Question: I have an 'ImageButton' (Save) which is drag in with finger.
I want after I click on it to drag out automatically (now I have to click on the screen , to have the ImgBtn drag out)

This is how I declared the button in xml:
'''
<android.support.v4.widget.DrawerLayout
xmlns:android="http://schemas.android.com/apk/res/android"
android:id="@+id/drawer_layout"
android:layout_width="match_parent"
android:layout_height="match_parent">
<FrameLayout
android:id="@+id/content_frame"
android:layout_width="match_parent"
android:layout_height="match_parent" >
</FrameLayout>
<ListView
android:id="@+id/left_drawer"
android:layout_width="240dp"
android:layout_height="match_parent"
android:layout_gravity="start"
android:choiceMode="singleChoice"
android:divider="@android:color/transparent"
android:dividerHeight="0dp"
android:background="#111"/>
<!-- this is my image button -->
<ImageButton
android:id="@+id/imageButton"
android:layout_gravity="bottom|end"
android:layout_width="130dip"
android:layout_height="65dip"
android:scaleType="centerCrop"
android:src="@drawable/save" />
</android.support.v4.widget.DrawerLayout>
'''
Any suggestions?
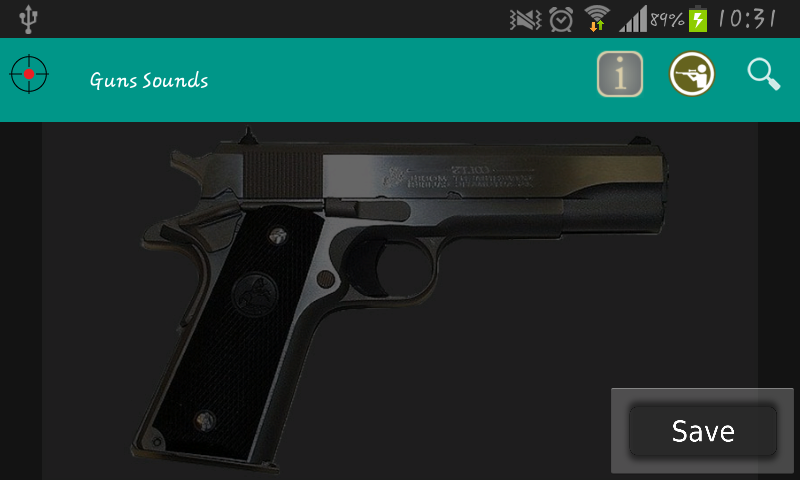
Answer: I've see the only way is to use animation and OnClick programmaticaly start animation with "android:fillAfter" as true.
If I understand you correct and "drag out" mean slide out off the screen.
slideOut.xml
'''
<?xml version="1.0" encoding="utf-8"?>
<set xmlns:android="http://schemas.android.com/apk/res/android"
android:fillAfter="true">
<translate
android:fromXDelta="0%"
android:toXDelta="100%"
android:fromYDelta="0%"
android:toYDelta="0%" />
</set>
'''
In layout
'''
<ImageButton
android:id="@+id/imageButton"
android:layout_width="wrap_content"
android:layout_height="wrap_content"
android:onClick="SlideOut" />
'''
In code
'''
function SlideOut() {
findViewById(R.id.imageButton).startAnimation(AnimationUtils.loadAnimation(this, R.anim.slideOut));
}
'''